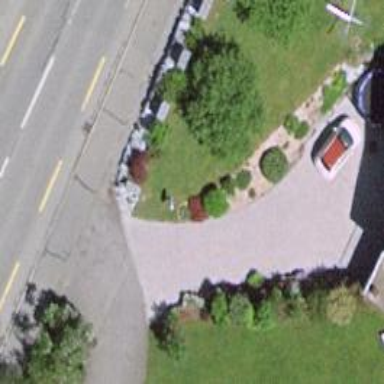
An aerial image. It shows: Driveway made of paving stones.